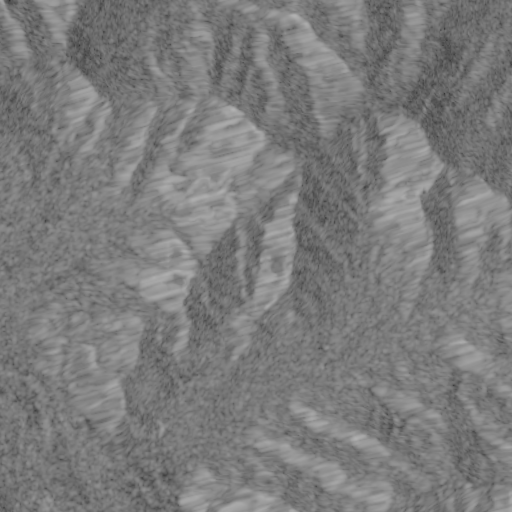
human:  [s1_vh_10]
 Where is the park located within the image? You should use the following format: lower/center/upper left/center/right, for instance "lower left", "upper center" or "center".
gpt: The park is located in the lower left of the image.
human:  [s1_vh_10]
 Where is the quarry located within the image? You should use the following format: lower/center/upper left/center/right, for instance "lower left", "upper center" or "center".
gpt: The quarry is located in the lower left of the image.
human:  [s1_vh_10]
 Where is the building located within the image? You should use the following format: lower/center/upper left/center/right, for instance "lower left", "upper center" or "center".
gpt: The building is located in the lower left of the image.
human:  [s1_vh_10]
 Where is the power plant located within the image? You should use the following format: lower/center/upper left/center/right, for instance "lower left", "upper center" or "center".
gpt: There is no power plant in the image.

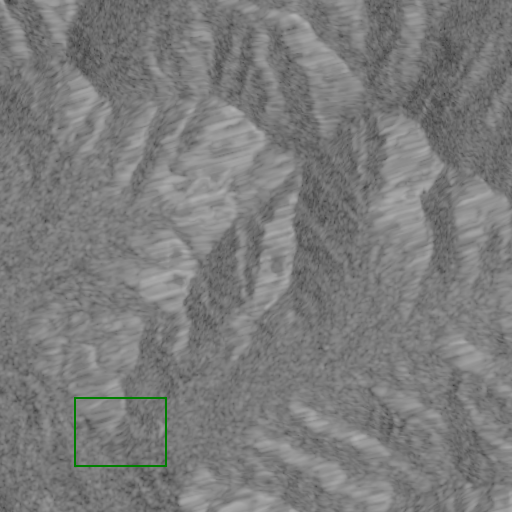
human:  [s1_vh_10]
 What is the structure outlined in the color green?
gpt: The structure outlined in green is a quarry.
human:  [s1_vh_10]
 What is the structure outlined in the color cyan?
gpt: There is no cyan outline.